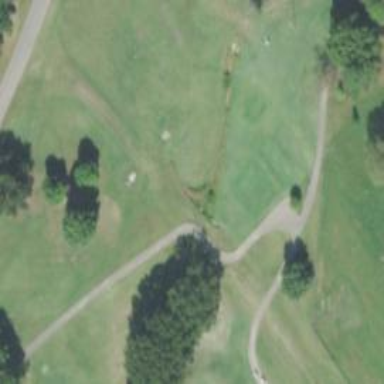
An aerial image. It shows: Path for golf carts.